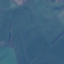
Land use / land cover class: Pasture